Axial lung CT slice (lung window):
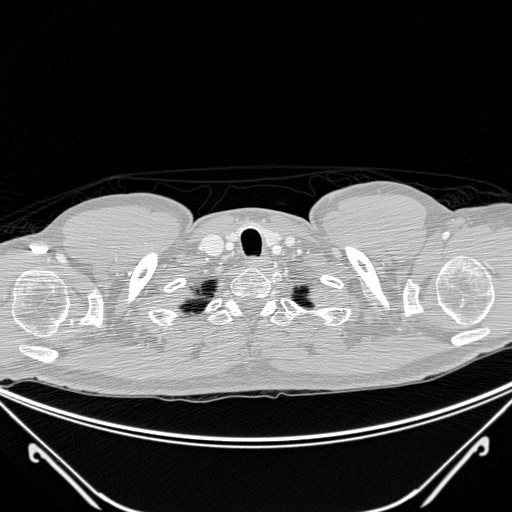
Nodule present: no